Interaction volume radius: 10 \u00c5
Interaction volume height: 20 \u00c5
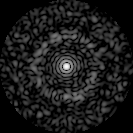
Disorder parameter: 0.8163